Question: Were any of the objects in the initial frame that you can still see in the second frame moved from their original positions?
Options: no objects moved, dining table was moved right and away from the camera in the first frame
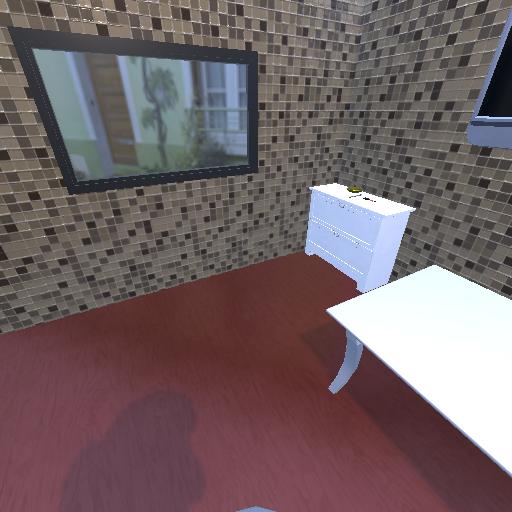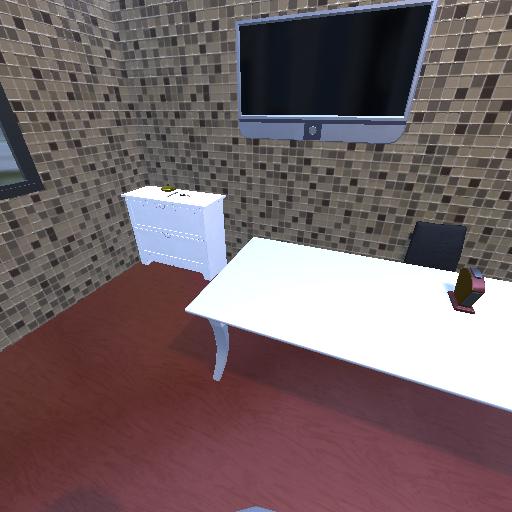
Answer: no objects moved